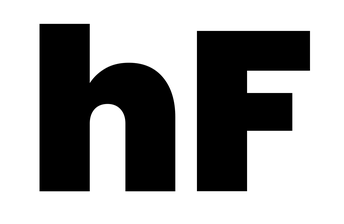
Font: Poppins-Black